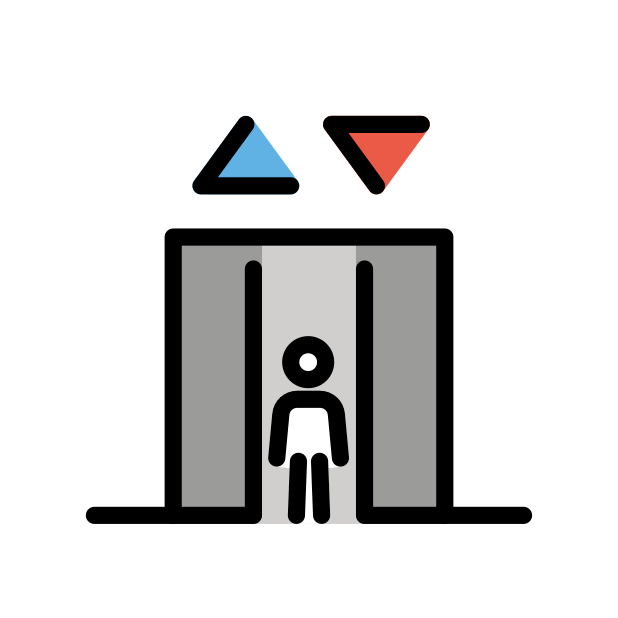
elevator